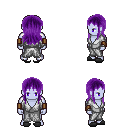
a pixel art fantasy rpg character, male body template, dark elf, purple skin, white robe, gold greaves, purple unkempt hairstyle, leather bracers, gray slippers, four views (front, back, left, right), 2x2 character sprite sheet, small pixel art, hard edges, no anti-aliasing